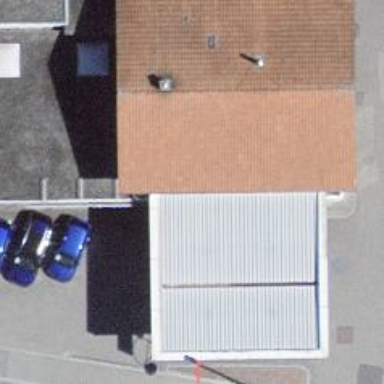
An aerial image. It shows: Shop that sells cars.